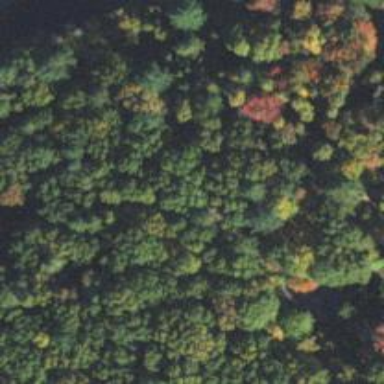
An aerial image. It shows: Mixed woodland with various types of leaves.